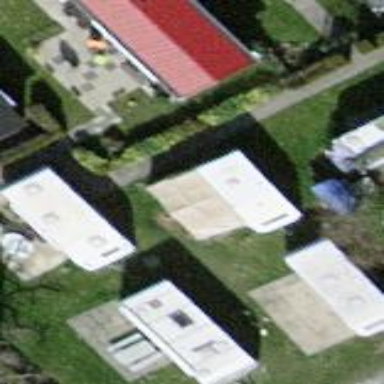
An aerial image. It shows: Camping pitch suitable for caravans.